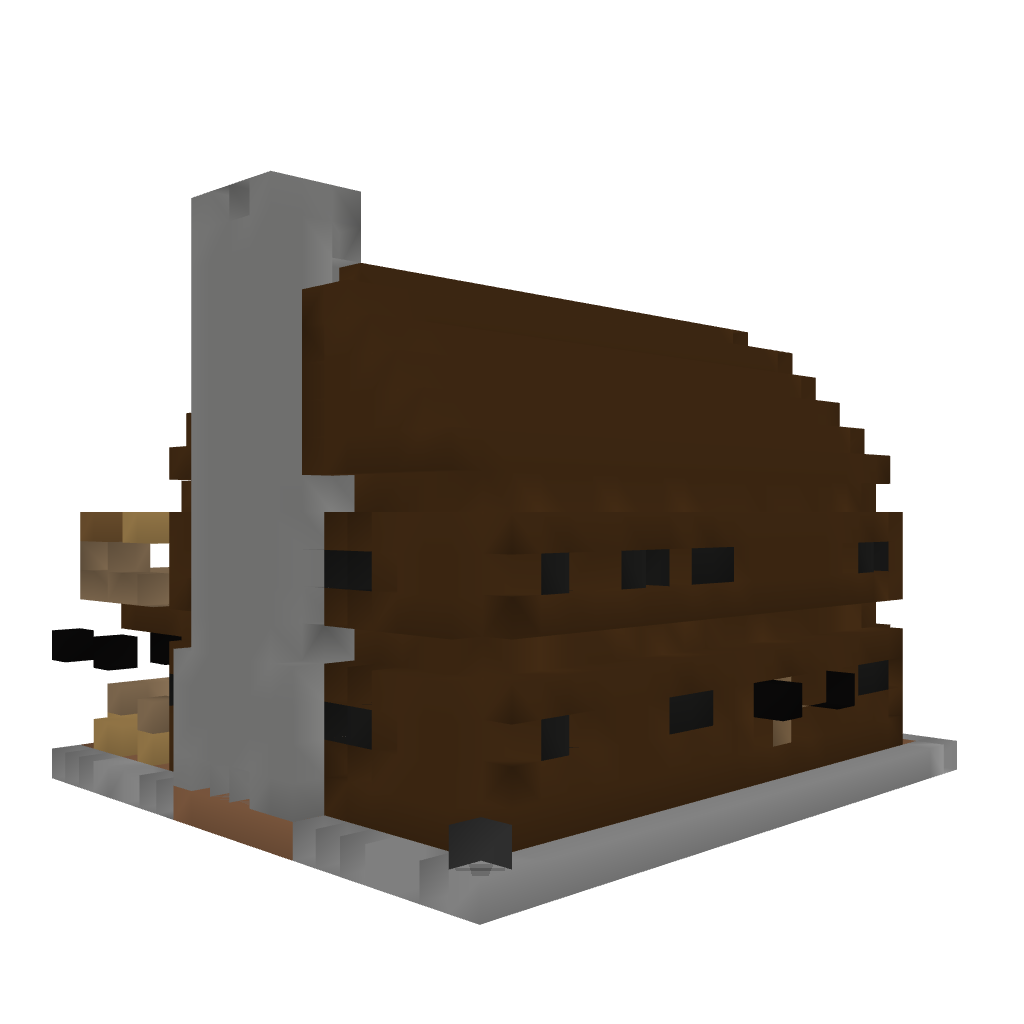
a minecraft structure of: Large Wooden Lodge